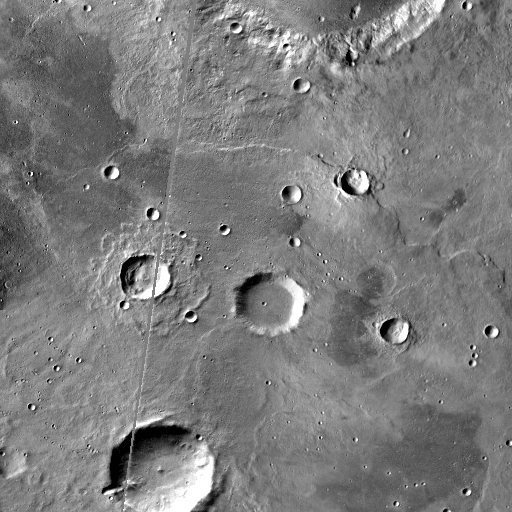
Crater classes present: Background, Other, Layered, Buried, Secondary